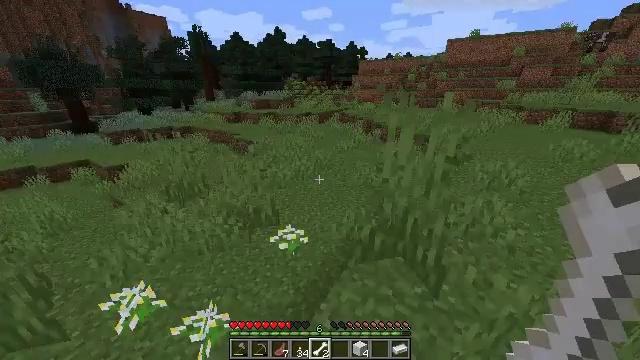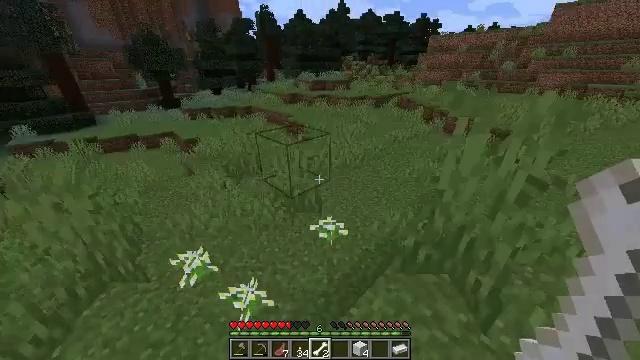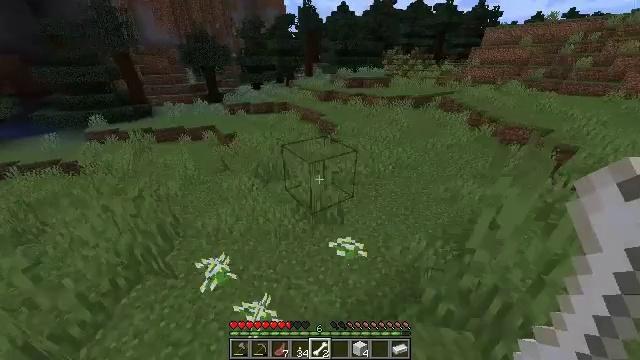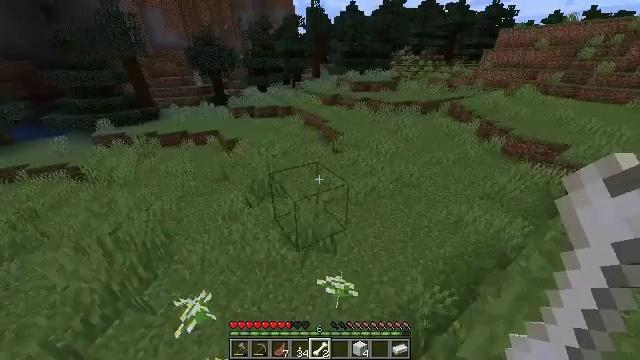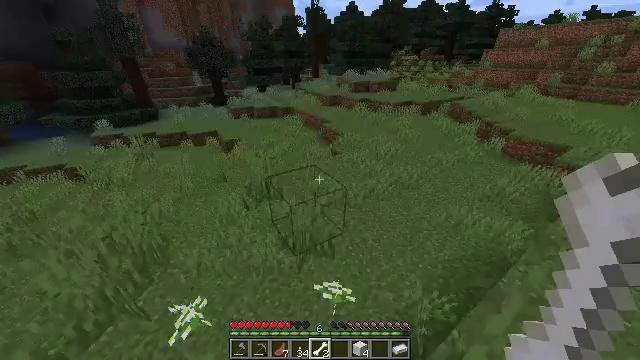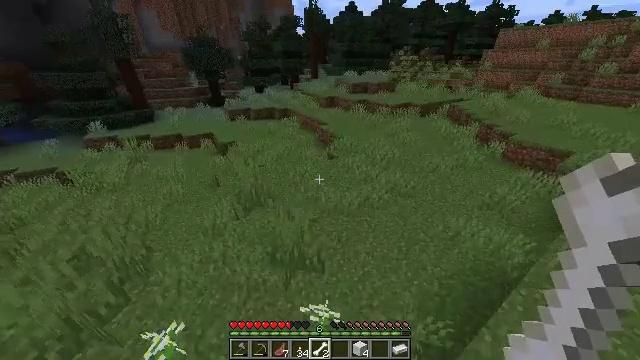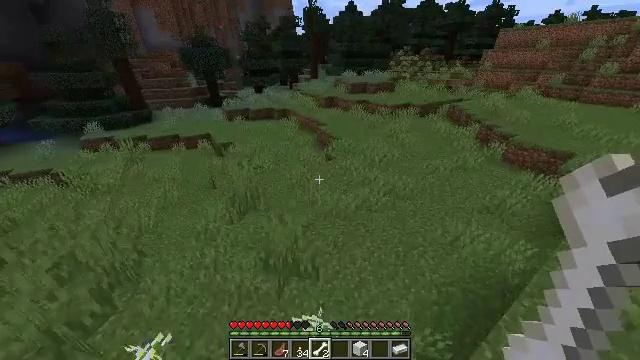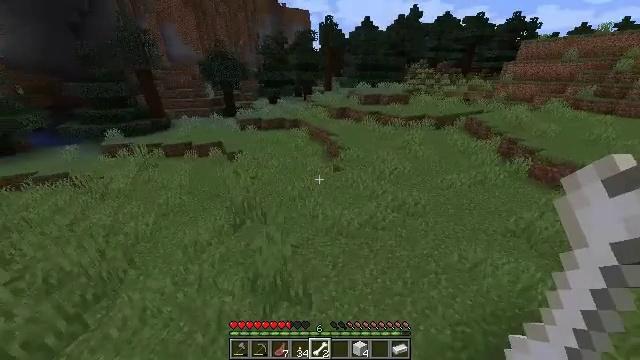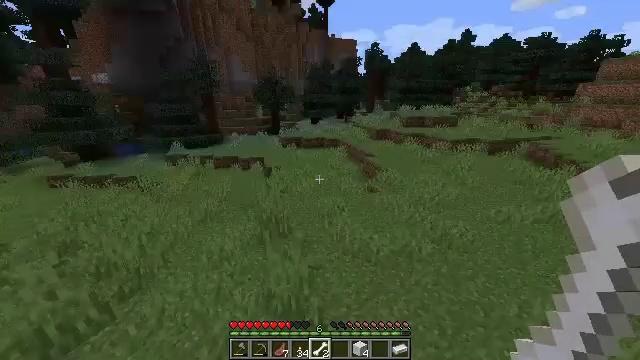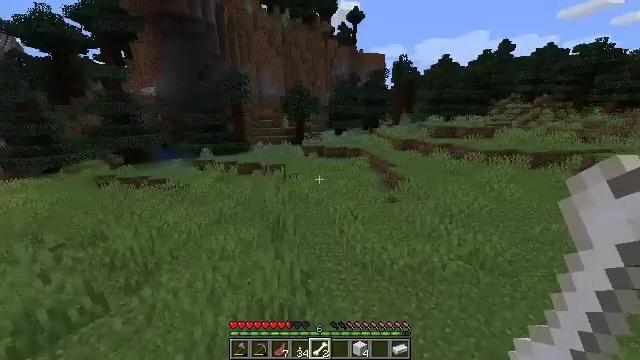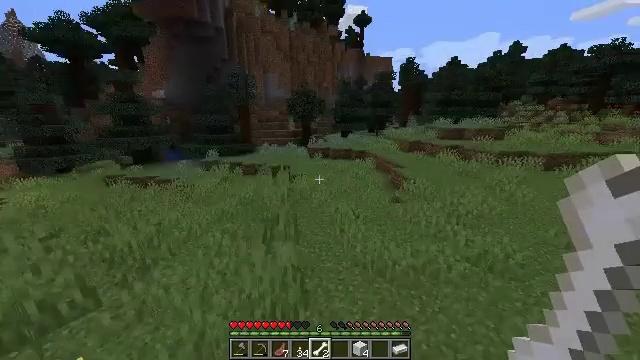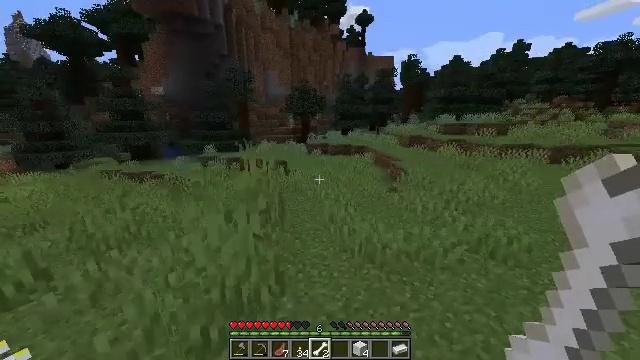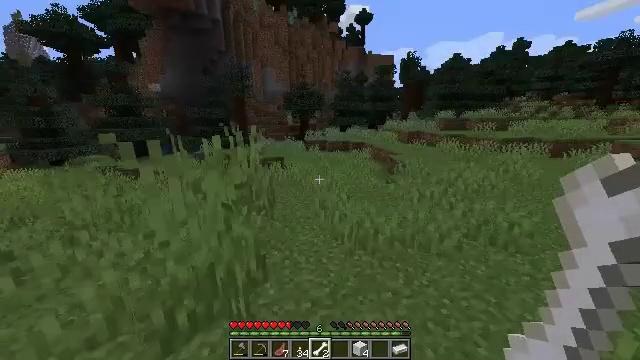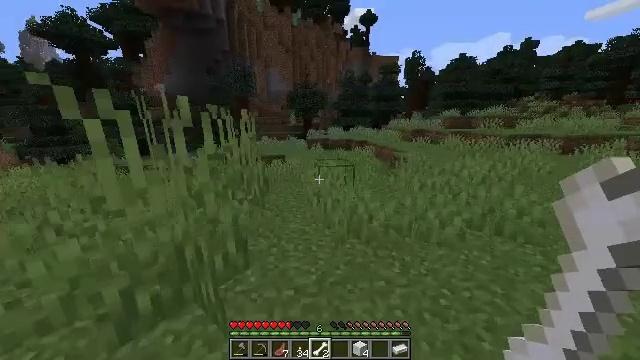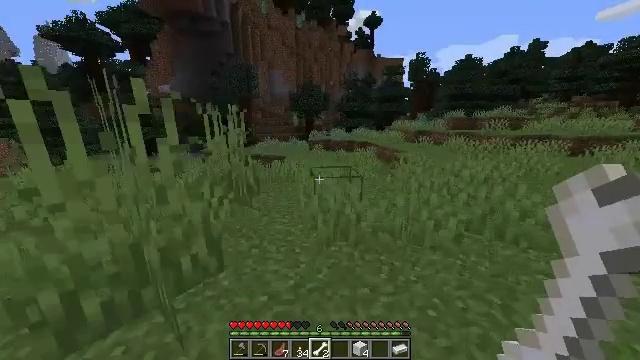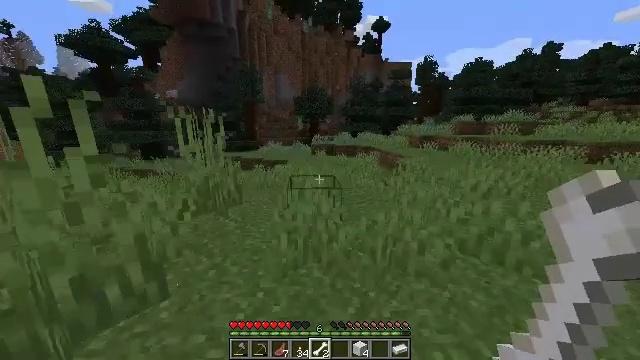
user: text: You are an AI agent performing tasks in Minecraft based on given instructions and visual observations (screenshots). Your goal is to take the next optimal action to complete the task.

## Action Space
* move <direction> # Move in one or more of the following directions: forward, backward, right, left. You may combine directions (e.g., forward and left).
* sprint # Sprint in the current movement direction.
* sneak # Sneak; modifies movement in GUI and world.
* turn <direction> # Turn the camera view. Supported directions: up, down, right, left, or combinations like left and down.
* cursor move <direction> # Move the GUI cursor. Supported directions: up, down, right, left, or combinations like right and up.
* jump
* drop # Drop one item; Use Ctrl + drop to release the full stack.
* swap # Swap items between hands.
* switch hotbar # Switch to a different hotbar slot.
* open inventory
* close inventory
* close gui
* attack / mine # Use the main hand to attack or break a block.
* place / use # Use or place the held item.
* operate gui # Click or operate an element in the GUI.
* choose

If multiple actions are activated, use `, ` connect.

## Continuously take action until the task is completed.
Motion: motion action
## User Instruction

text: Harvest the large fern for decoration.
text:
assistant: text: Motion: move forward, turn left and down, jump
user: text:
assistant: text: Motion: move forward, turn left and down, jump
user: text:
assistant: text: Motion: move forward and move right, turn left, jump
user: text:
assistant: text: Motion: move forward and move right, jump
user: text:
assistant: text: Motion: move forward and move right, jump
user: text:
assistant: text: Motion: move forward and move right, jump
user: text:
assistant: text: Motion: move forward and move right, turn left and up, jump
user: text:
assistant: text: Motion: move forward and move right, turn left and up
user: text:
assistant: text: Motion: move forward and move right, turn left and up
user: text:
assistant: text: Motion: move forward and move right, turn left
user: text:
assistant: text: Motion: move forward and move right
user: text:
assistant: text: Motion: move forward and move right
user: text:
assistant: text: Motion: move forward and move right, turn left
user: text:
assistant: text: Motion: move forward and move right, turn left
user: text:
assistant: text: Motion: move forward and move right, turn left and up
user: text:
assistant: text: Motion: move forward and move right, turn left and up
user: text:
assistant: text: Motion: move forward and move right, turn left
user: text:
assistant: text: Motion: move forward and move right, turn left and up
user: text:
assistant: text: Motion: move forward and move right, turn left
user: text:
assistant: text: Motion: move forward and move right
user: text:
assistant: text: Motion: move forward and move right
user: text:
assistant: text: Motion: move forward and move right
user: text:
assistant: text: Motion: move forward
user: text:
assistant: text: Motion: move forward
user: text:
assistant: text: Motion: move forward
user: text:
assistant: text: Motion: move forward
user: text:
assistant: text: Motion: move forward
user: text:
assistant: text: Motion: move forward
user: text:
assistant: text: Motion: move forward
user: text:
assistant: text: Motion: move forward